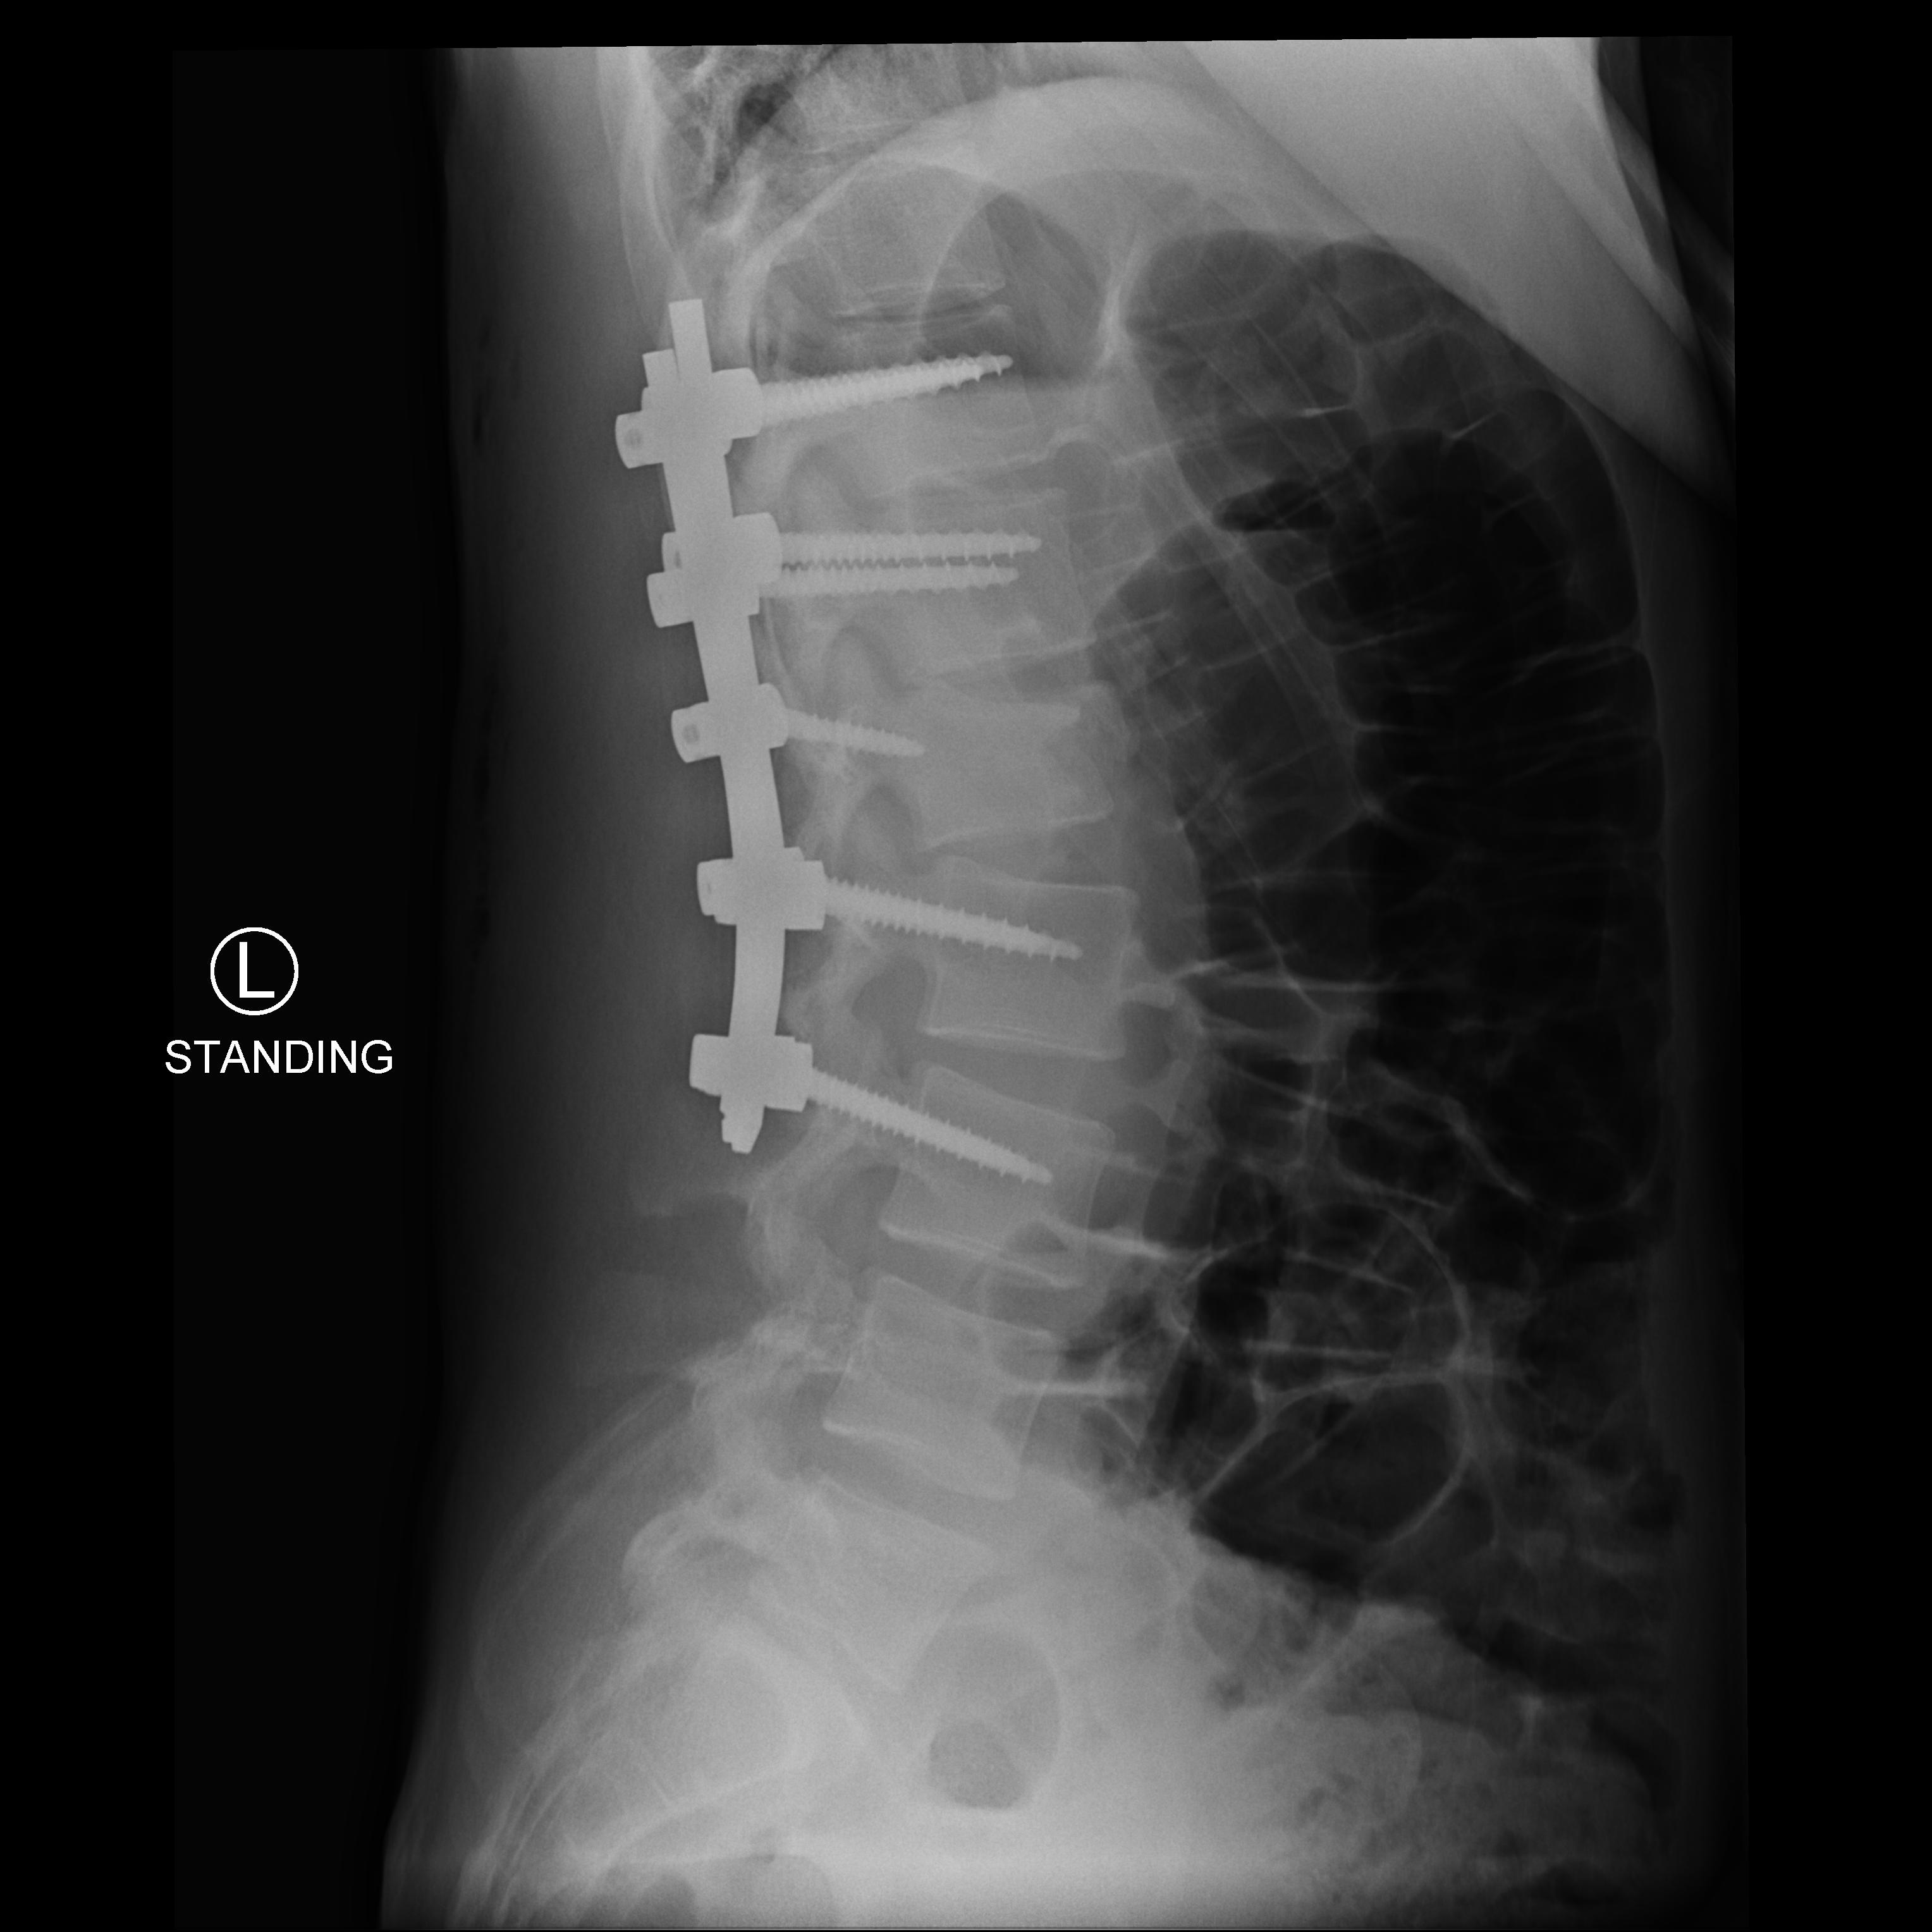
View: LATERAL